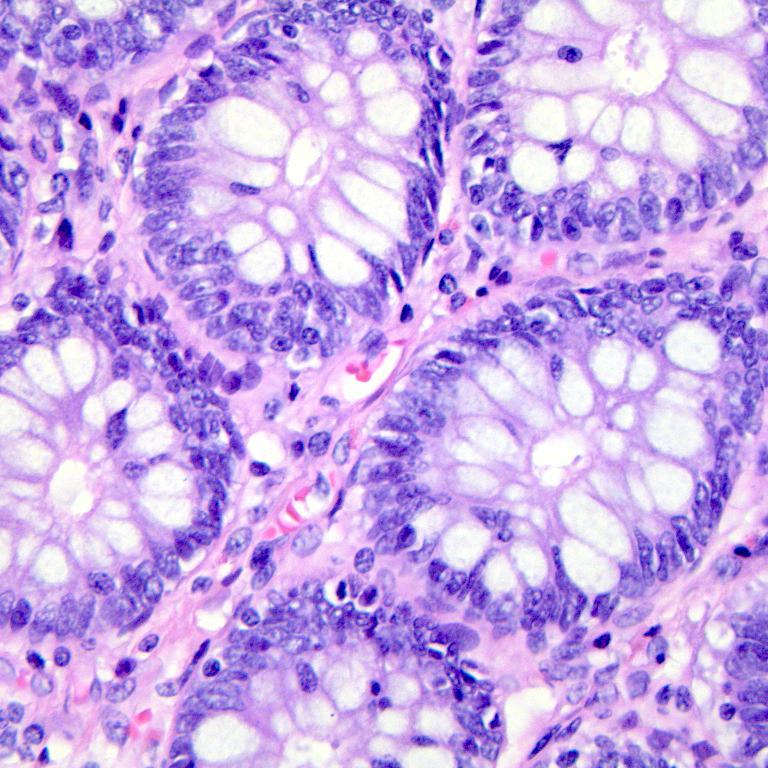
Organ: colon
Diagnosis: benign